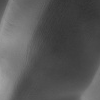
Atmospheric dust classification: not_dusty